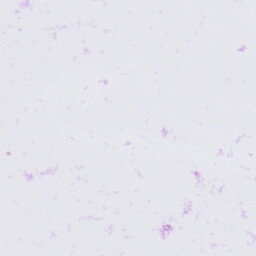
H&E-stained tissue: Skin